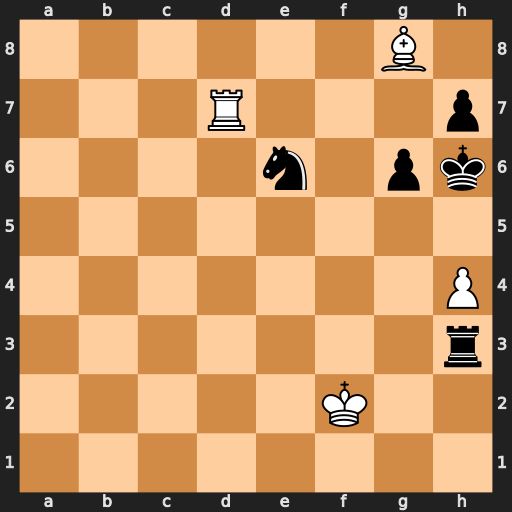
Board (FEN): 6B1/3R3p/4n1pk/8/7P/7r/5K2/8
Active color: w
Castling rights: -
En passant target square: -
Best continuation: Rxh7#